Question: I have an image that I would like to show in full regardless of screen size. I pulled up the image in Photoshop to render its size (it was originally 4164 x 2667 since it was a vector) and make some changes to it.
I downsized the image to about 1200 x 769 and saved it as a PNG. However, the entire image is not displaying properly on my monitor - it seems to be stretching it beyond the screen and cutting off a good portion of the background.
Here is the original image:

and here is a link to the code I used on jsbin to work with trying it out:
<URL>
You can see that if you render the code the image doesn't fully display. Any ideas on what might causing this? Is my CSS bad?
Also, what would be a good size to use for the final image as to reduce lag time?
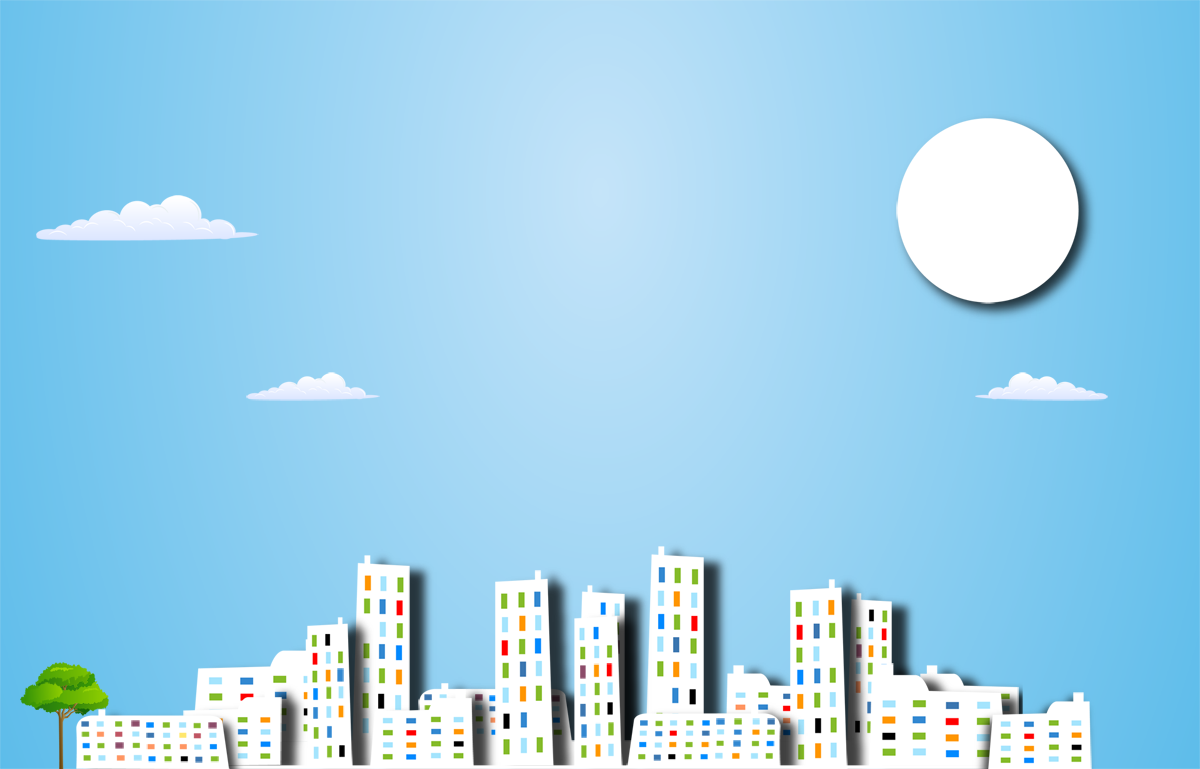
Answer: You are specifying "cover" for background-size in your css. This indicates that you want the image to scale so that it completely covers the background, even if this cuts off some of the image in one dimension.
If you want the image to show completely as large as possible in the background, try "contain" instead of "cover"...